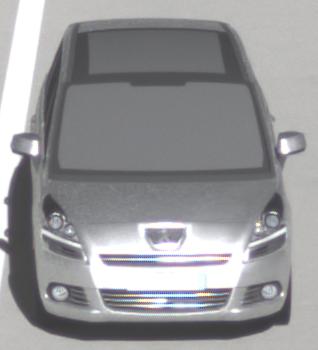
Make: Peugeot
Model: 5008 120 VTi
Detailed model: 5008 (I) Van
Model produced from: 2009/10
Model produced until: 2011/07
Doors: 5
Color: white
Road condition: dry road
Daytime: morning or afternoon
Contrast: high contrast